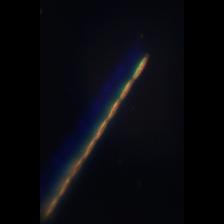
Taxon: Psuedo-nitzschia
Group: Diatoms